Chest X-ray. View position: AP
Patient age: 77
Patient sex: M
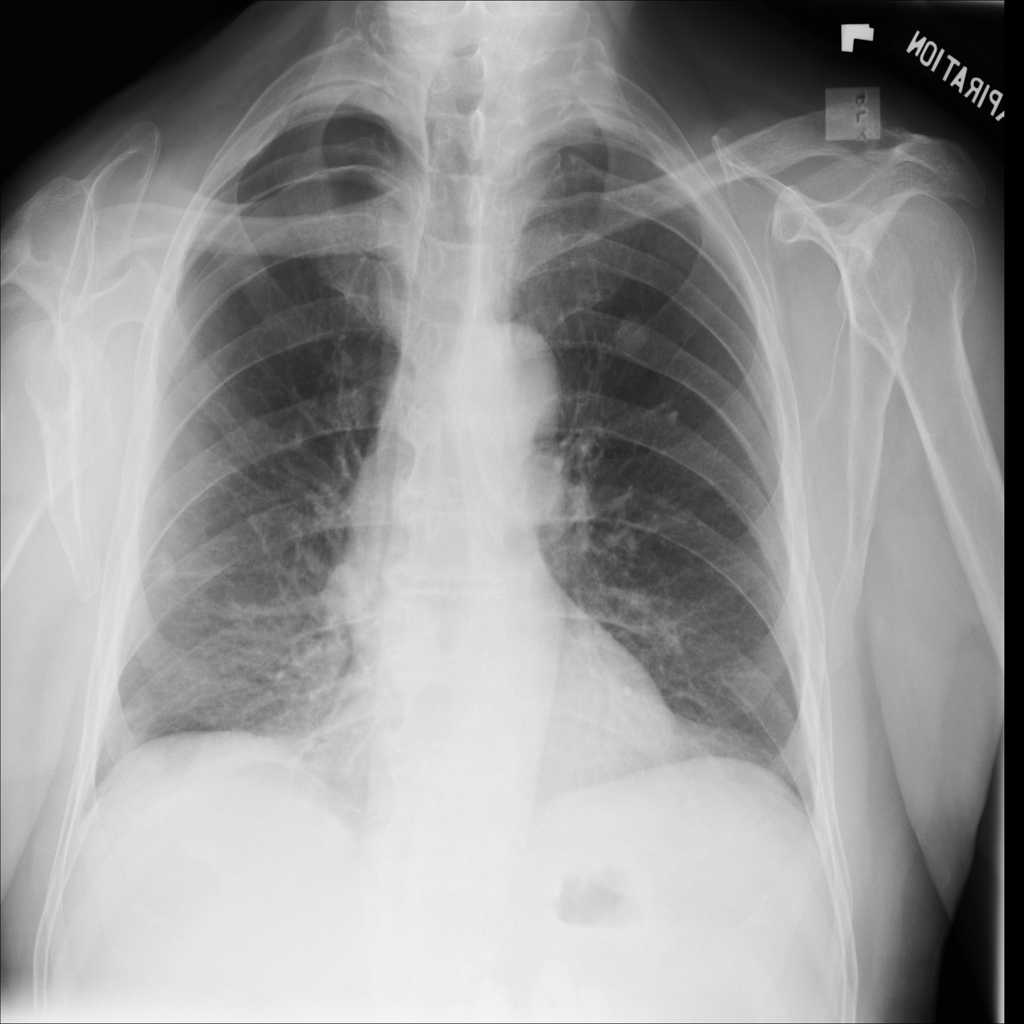
Finding: Pneumothorax